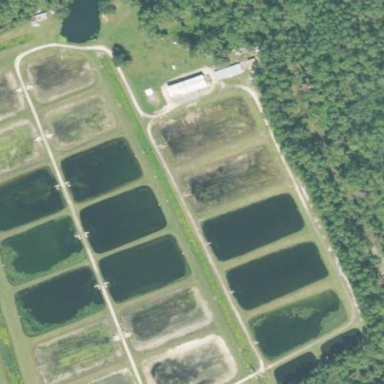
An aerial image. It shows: Area dedicated to aquaculture.